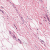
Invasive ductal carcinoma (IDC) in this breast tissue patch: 1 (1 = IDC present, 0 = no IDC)